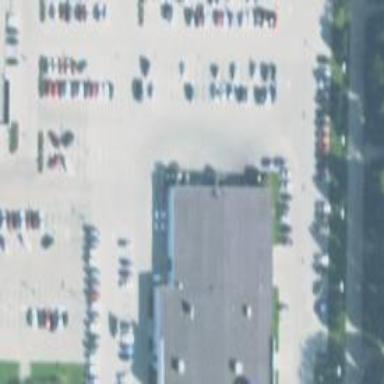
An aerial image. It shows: Car shop building.